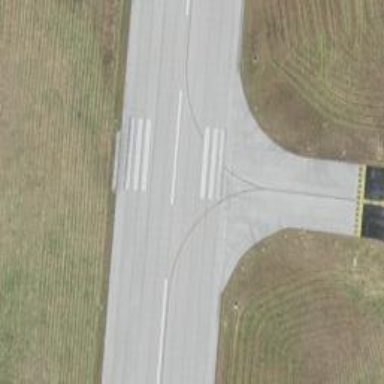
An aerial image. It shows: Image of taxiway at airport.